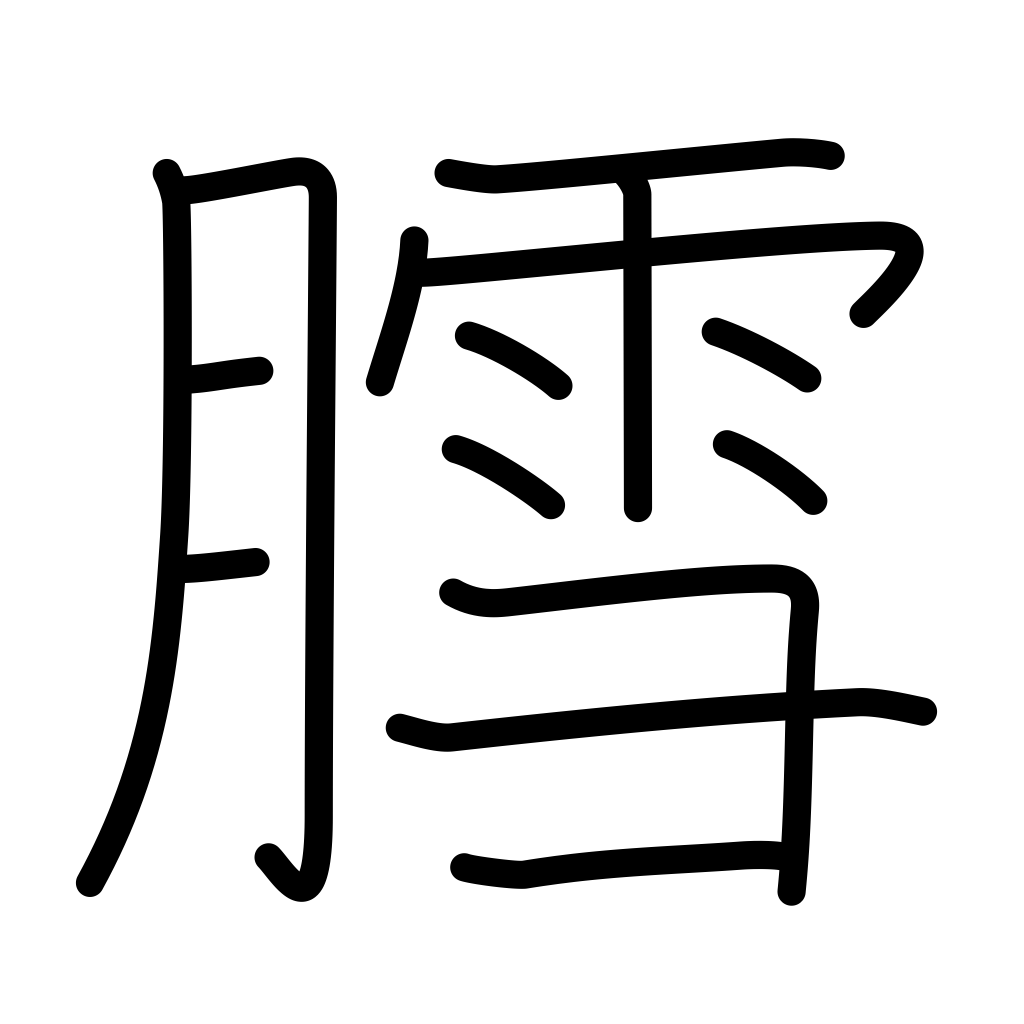
Meaning: snow